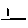
Label: line